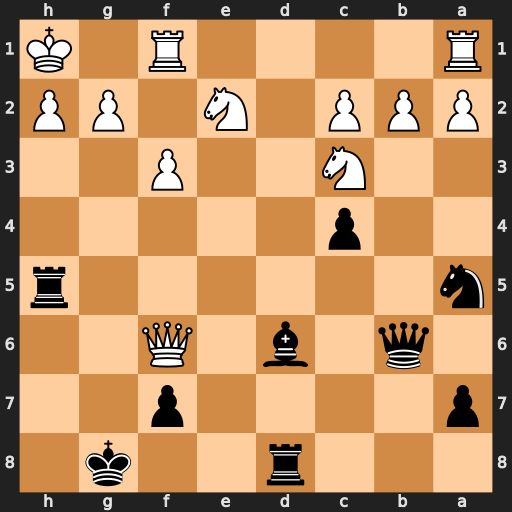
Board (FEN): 3r2k1/p4p2/1q1b1Q2/n6r/2p5/2N2P2/PPP1N1PP/R4R1K
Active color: b
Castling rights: -
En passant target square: -
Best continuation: Rxh2#